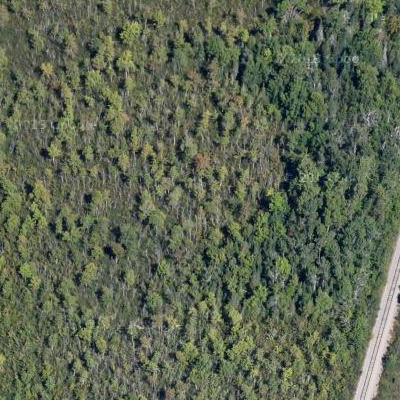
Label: Forest